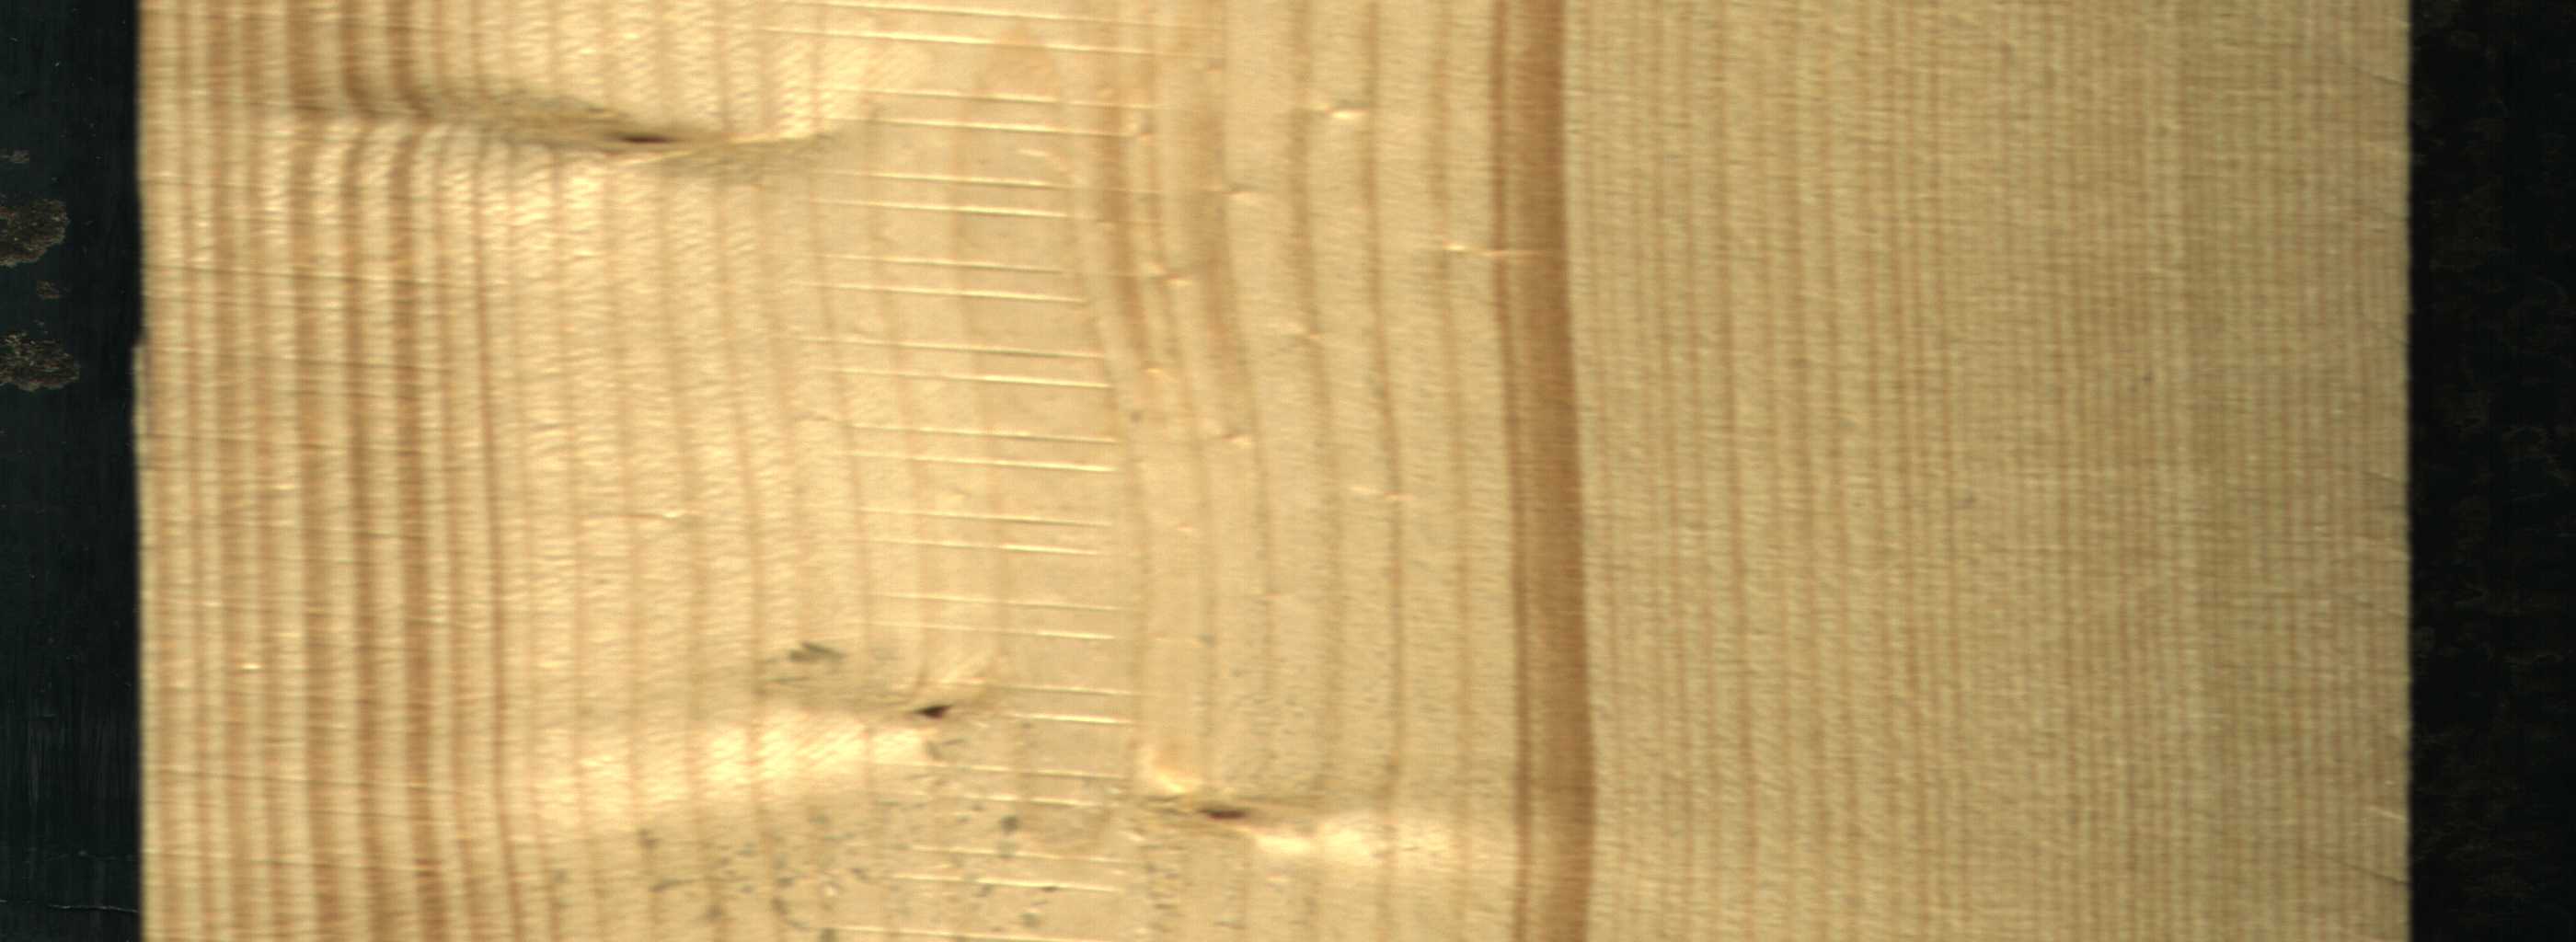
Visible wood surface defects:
Live_Knot
Live_Knot
Live_Knot